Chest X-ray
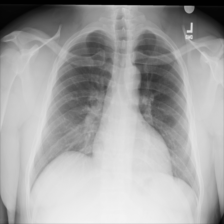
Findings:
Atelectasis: negative
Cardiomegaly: negative
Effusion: negative
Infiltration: negative
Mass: negative
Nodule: negative
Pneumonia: negative
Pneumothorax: negative
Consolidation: negative
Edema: negative
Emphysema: negative
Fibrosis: negative
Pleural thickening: negative
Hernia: negative